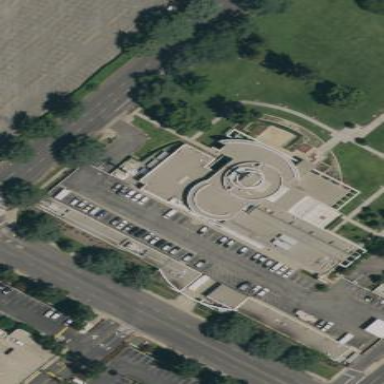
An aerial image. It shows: Civic building.